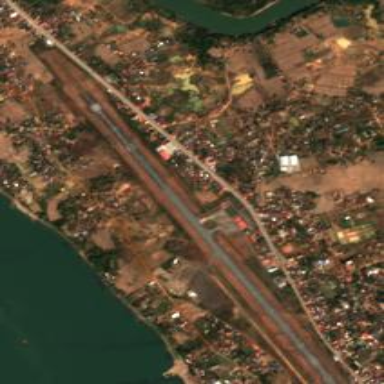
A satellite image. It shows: Aerodrome that serves as both military and public airport.